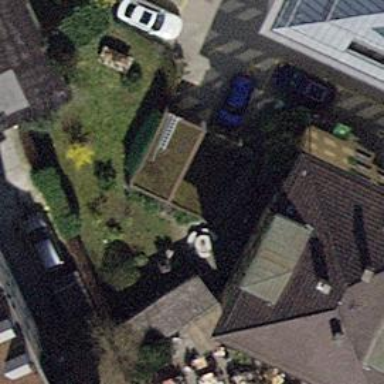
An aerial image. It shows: Hipped roof on apartment building.